Interaction volume radius: 10 \u00c5
Interaction volume height: 10 \u00c5
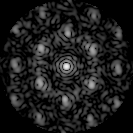
Disorder parameter: 0.5059